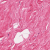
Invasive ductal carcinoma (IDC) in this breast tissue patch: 0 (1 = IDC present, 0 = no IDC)